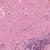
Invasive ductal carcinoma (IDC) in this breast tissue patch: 0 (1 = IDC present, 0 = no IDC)